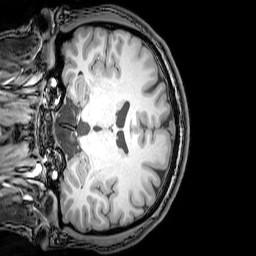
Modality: T1w
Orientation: coronal
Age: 23
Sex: male
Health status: healthy
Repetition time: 0.081 s
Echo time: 0.037 s